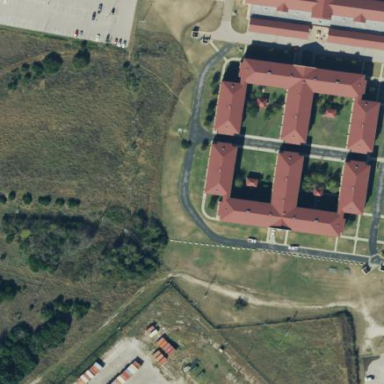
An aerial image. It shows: Military barracks building within military zone.